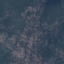
Land use / land cover: HerbaceousVegetation